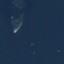
Land use / land cover: SeaLake